Field crop: tomato
Growth stage: 2
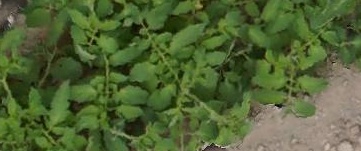
Species: tomato